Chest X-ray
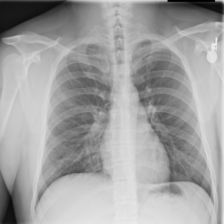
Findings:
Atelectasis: negative
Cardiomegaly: negative
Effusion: negative
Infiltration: negative
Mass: negative
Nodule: negative
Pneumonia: negative
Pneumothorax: negative
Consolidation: negative
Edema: negative
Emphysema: negative
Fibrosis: negative
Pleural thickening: negative
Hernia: negative